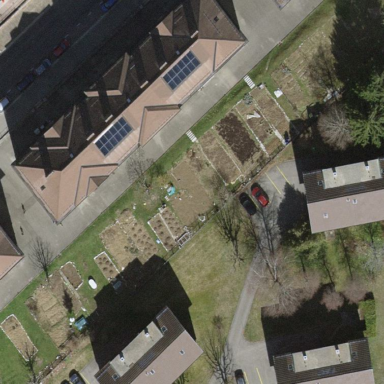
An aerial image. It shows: Allotments area.